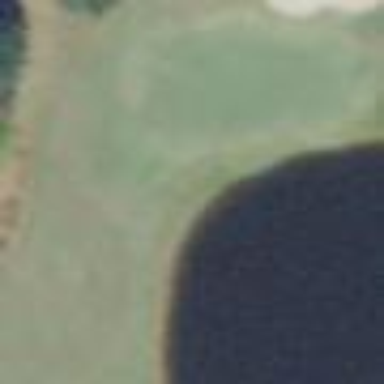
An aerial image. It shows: Grassy area designated as golf fairway.